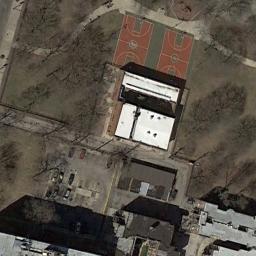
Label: basketball_court